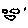
Label: cloud